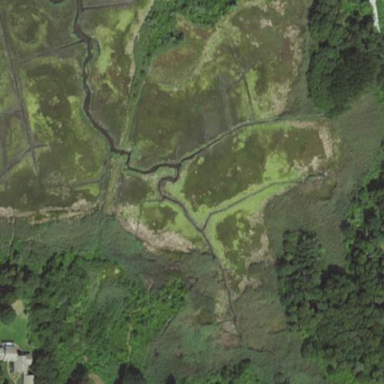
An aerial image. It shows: Nature reserve designated for conservation purposes.